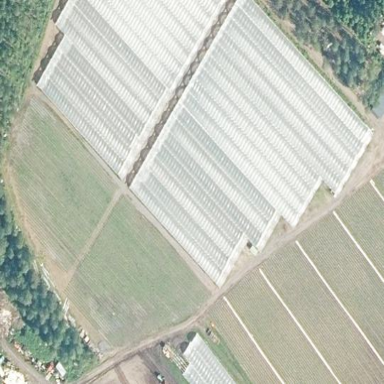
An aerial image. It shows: Area dedicated to greenhouse horticulture.